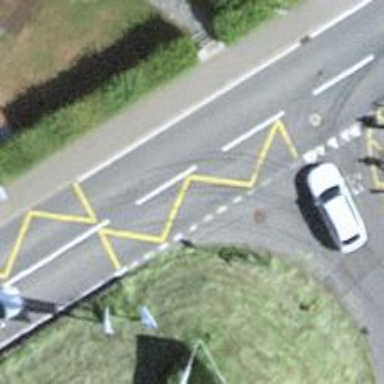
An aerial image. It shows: Public transport stop position.